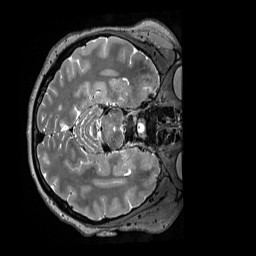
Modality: T2w
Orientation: axial
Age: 53
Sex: female
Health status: ill
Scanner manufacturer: siemens
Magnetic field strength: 3 T
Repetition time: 3.2 s
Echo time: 0.564 s